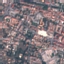
Land use / land cover: Residential